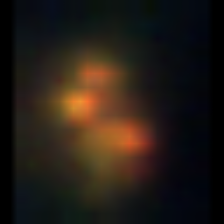
Taxon: NanoPlankton
Group: Other